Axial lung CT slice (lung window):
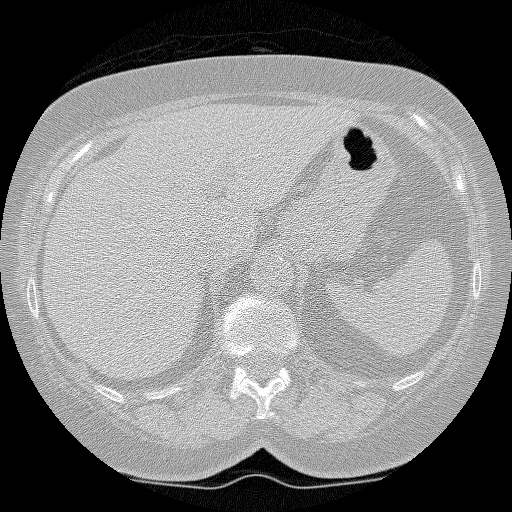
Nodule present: no